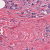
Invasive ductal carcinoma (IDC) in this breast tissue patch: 1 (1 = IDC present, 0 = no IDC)